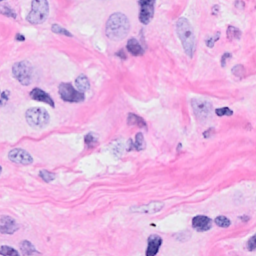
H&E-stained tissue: Breast